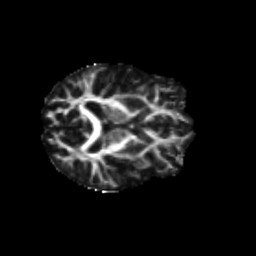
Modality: FA
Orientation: axial
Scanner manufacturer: siemens
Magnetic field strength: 3 T
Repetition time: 9.2 s
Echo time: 0.084 s